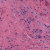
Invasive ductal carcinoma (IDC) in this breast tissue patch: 0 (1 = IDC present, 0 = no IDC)